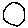
Label: circle